Question: How to insert new records to mysql with no key name assigned and with auto increasing primary key?
refer to <URL>
changed th first value to DEFAULT ,but still same error occurs

table structure:
'''
DROP TABLE IF EXISTS 'configuration_copy';
CREATE TABLE 'configuration_copy' (
'configuration_id' int(11) NOT NULL auto_increment,
'configuration_title' text NOT NULL,
'configuration_key' varchar(255) NOT NULL default '',
'configuration_value' text NOT NULL,
'configuration_description' text NOT NULL,
'configuration_group_id' int(11) NOT NULL default '0',
'sort_order' int(5) default NULL,
'last_modified' datetime default NULL,
'date_added' datetime NOT NULL default '0001-01-01 00:00:00',
'use_function' text,
'set_function' text,
PRIMARY KEY ('configuration_id'),
UNIQUE KEY 'unq_config_key_zen' ('configuration_key'),
KEY 'idx_key_value_zen' ('configuration_key','configuration_value'(10)),
KEY 'idx_cfg_grp_id_zen' ('configuration_group_id')
) ENGINE=MyISAM AUTO_INCREMENT=6 DEFAULT CHARSET=utf8;
-- ----------------------------
-- Records of configuration_copy
-- ----------------------------
INSERT INTO 'configuration_copy' VALUES ('1', 'World Points', 'WORD_POINTS', '0', 'Points required upgrading to world grade', '1', '1', '0000-00-00 00:00:00', '2012-12-30 09:38:23', null, null);
INSERT INTO 'configuration_copy' VALUES ('2', 'Iron Points', 'IRON_POINTS', '1000', 'Points required upgrading to iron grade', '1', '2', null, '0001-01-01 00:00:00', null, null);
INSERT INTO 'configuration_copy' VALUES ('3', 'Bronze Points', 'BRONZE_POINTS', '2000', 'Points required upgrading to bronze grade', '1', '3', null, '0001-01-01 00:00:00', null, null);
INSERT INTO 'configuration_copy' VALUES ('4', 'Silver Points', 'SILVER_POINTS', '3000', 'Points required upgrading to silver grade', '1', '4', null, '0001-01-01 00:00:00', null, null);
INSERT INTO 'configuration_copy' VALUES ('5', 'Gold Points', 'GOLD_POINTS', '4000', 'Points required upgrading to gold grade', '1', '5', null, '0001-01-01 00:00:00', null, null);
'''
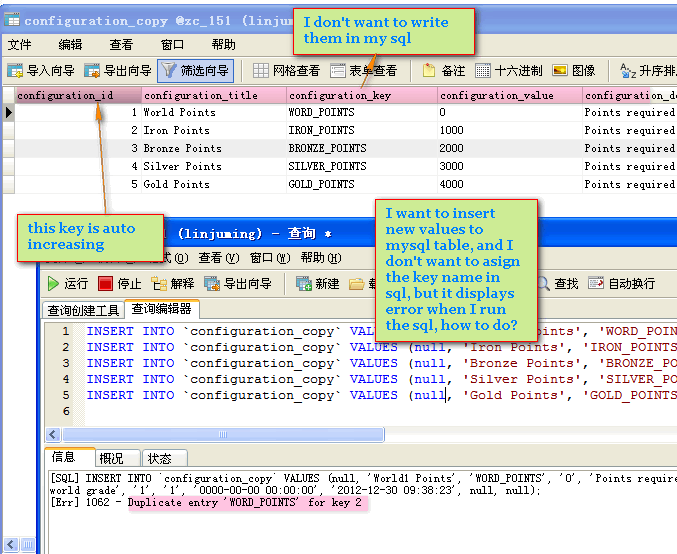
Answer: There is an unique key 'unq_config_key_zen' on the 'configuration_key' column, so you cannot insert rows that have the same 'configuration_key' value.
'''
UNIQUE KEY 'unq_config_key_zen' ('configuration_key'),
'''